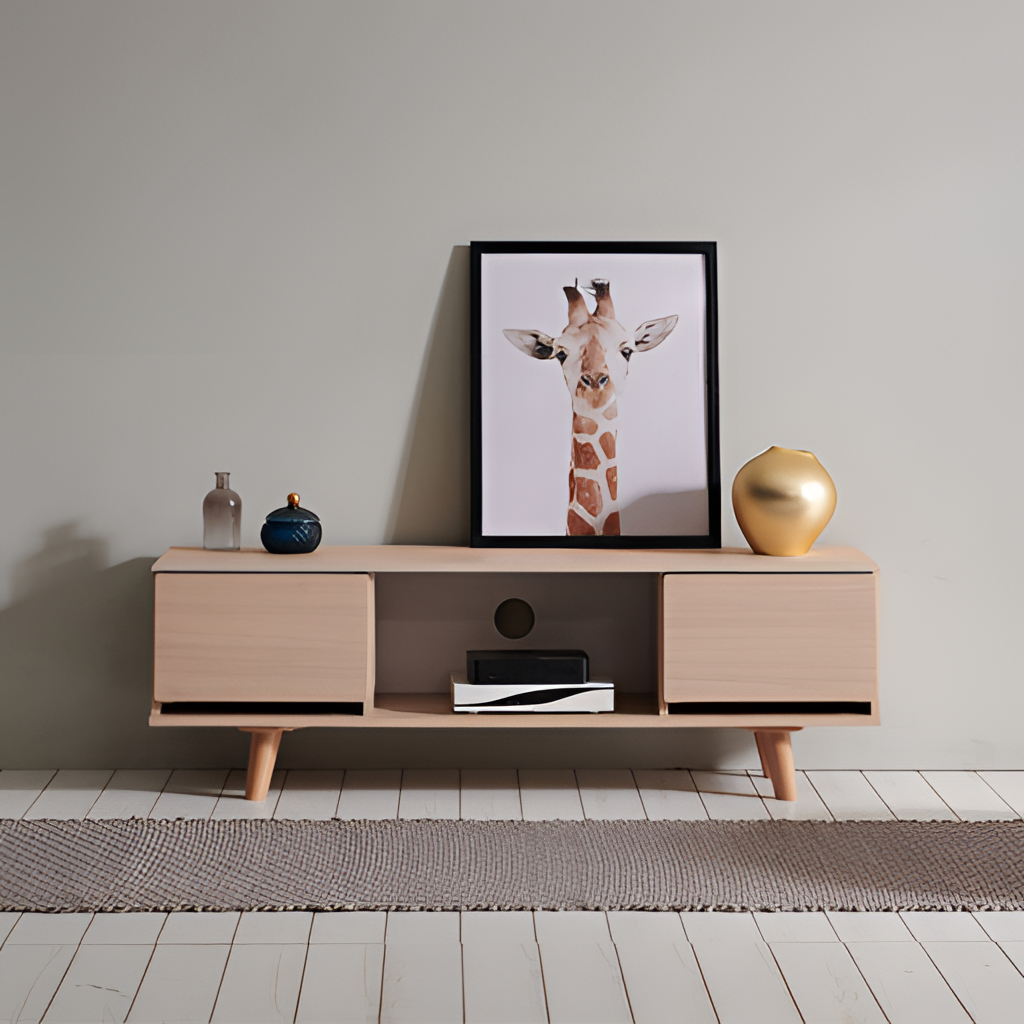
living room, light brown wood TV stand, minimalist, wood flooring, with plank pattern, paint wallpaper, with solid pattern